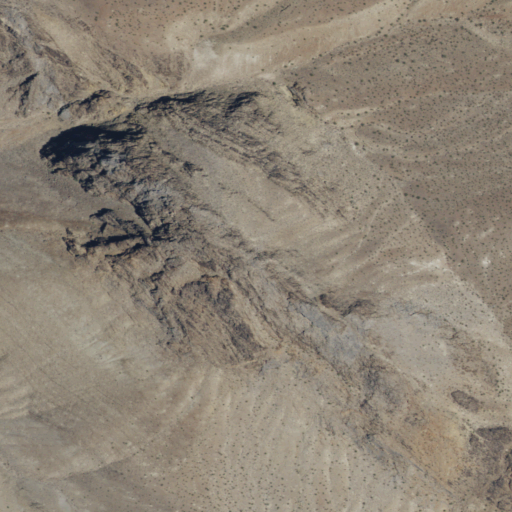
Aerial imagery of mountain in California named Fossil Hill containing shrub and grassland